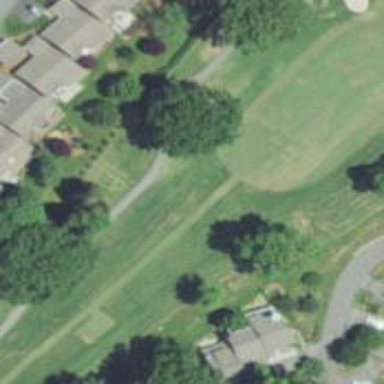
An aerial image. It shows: Path for both roads and golfers.